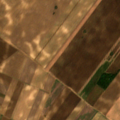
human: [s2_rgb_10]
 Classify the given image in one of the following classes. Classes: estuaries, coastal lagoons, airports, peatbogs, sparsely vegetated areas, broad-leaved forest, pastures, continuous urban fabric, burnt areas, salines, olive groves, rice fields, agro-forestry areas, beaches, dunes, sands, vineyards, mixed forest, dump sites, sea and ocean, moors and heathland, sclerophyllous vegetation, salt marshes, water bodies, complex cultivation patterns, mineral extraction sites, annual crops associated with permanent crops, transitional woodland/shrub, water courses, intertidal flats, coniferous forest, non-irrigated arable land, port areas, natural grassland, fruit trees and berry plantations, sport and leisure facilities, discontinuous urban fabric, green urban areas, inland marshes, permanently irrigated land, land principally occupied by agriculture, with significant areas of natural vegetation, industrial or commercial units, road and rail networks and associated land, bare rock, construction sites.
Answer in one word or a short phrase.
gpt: non-irrigated arable land